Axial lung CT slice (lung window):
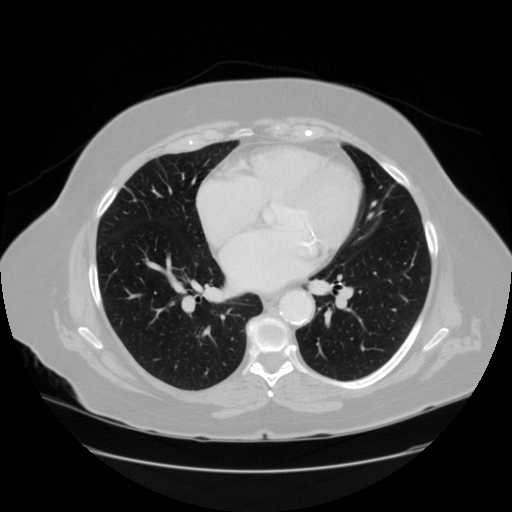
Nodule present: no